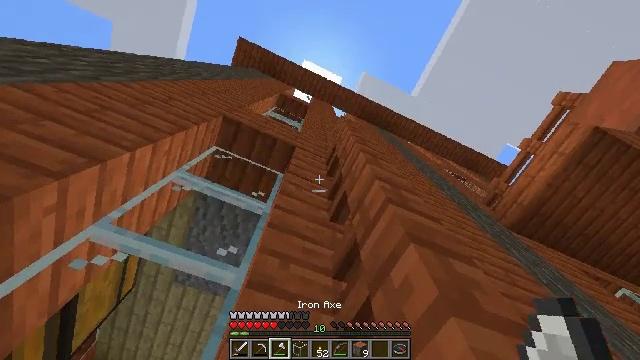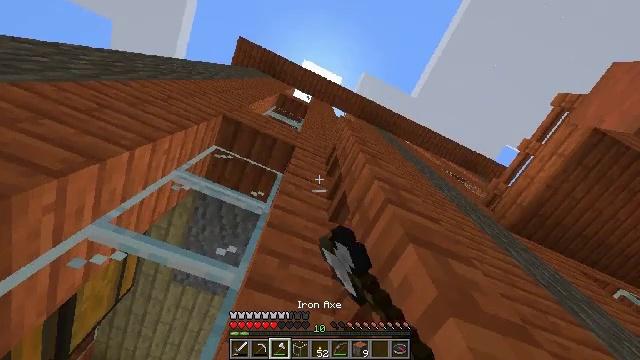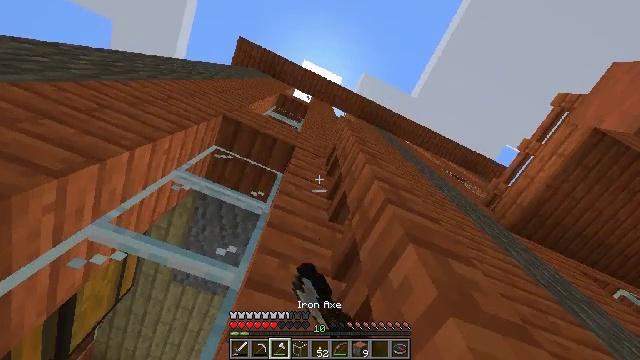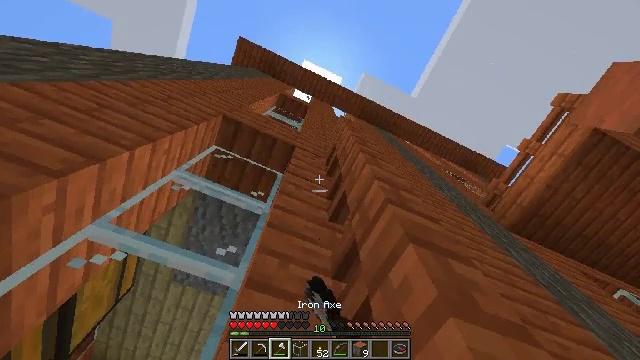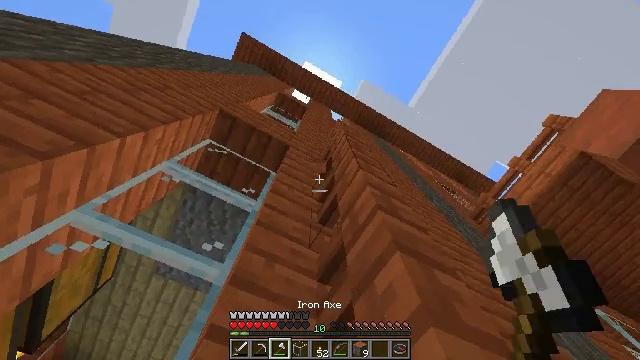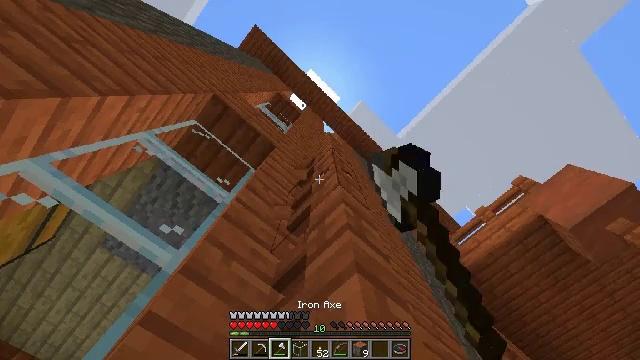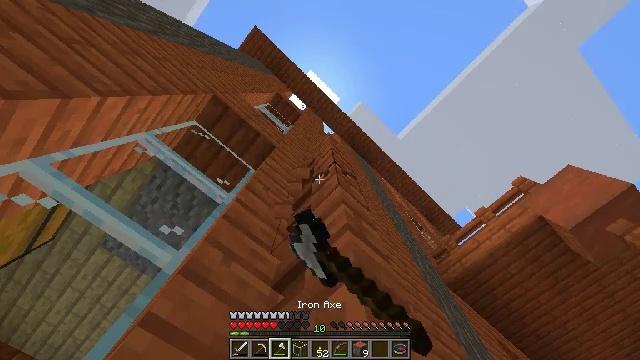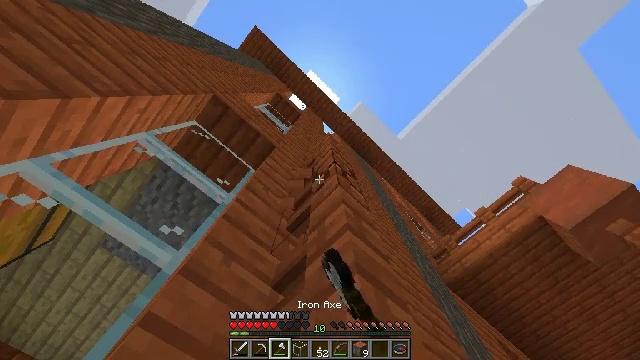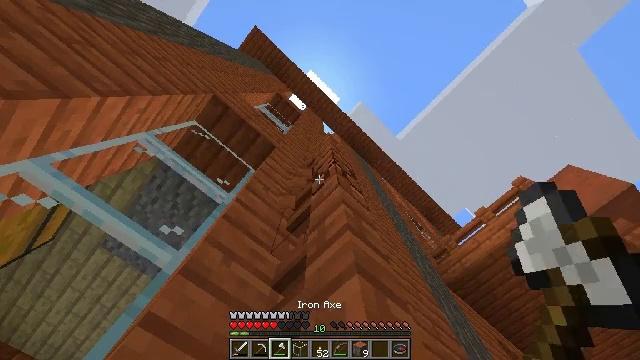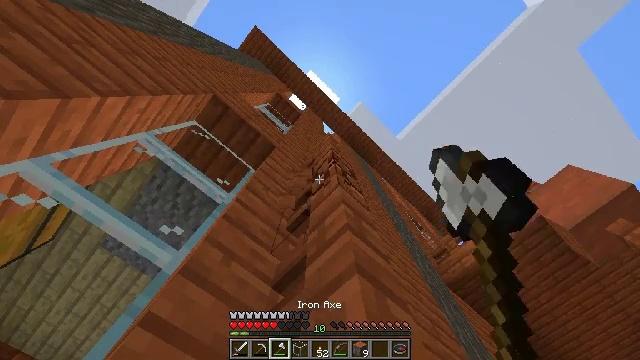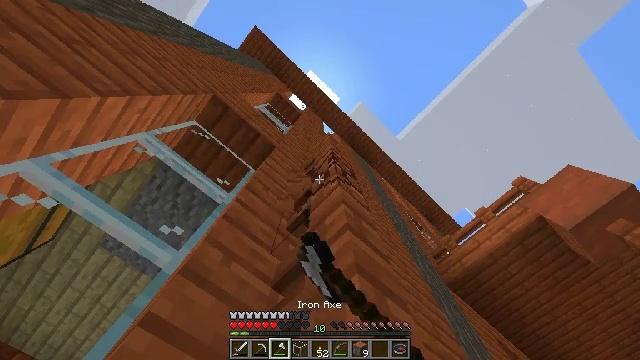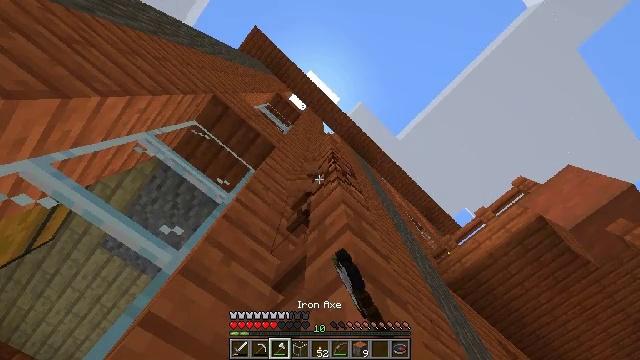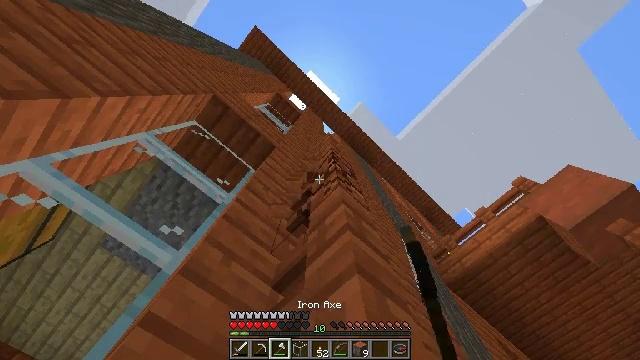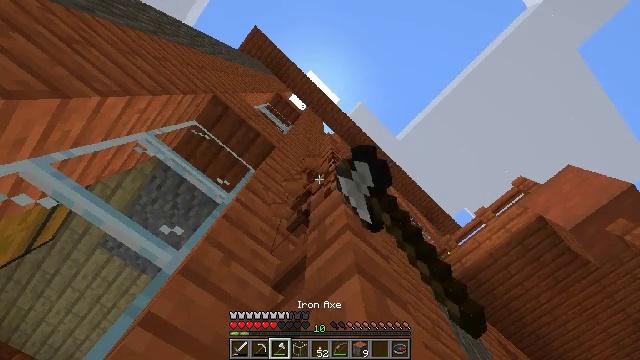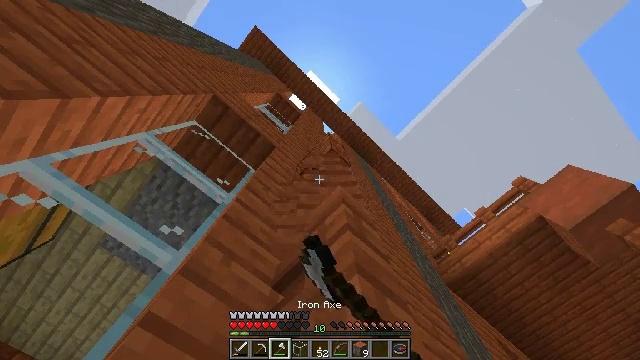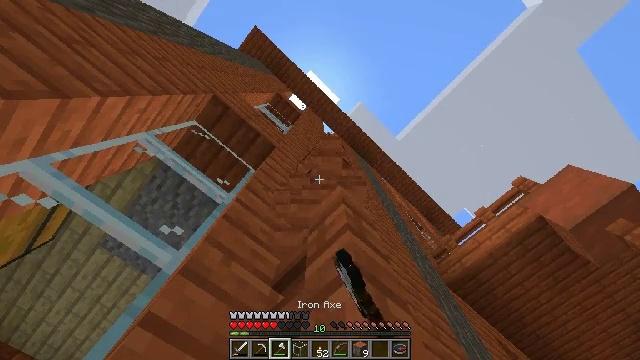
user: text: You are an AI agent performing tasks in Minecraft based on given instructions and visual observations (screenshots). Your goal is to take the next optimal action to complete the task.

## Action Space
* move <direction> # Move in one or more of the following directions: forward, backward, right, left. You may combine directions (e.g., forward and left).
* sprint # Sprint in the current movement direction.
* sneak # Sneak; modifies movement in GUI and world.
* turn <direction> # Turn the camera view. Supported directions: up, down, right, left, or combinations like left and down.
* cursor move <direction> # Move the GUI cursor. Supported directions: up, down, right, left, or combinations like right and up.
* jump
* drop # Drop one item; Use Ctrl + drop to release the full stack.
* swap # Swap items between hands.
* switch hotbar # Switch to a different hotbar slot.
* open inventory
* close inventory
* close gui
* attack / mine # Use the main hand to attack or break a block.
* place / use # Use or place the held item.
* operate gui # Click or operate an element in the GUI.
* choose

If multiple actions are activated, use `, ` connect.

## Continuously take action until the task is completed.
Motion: motion action
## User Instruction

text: Pick up the acacia fence after mining.
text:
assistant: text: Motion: attack / mine
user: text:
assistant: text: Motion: attack / mine
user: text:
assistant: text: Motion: attack / mine
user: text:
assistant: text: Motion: turn right, attack / mine
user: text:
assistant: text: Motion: turn right and up, attack / mine
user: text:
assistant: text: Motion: attack / mine
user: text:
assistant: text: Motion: attack / mine
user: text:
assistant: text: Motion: attack / mine
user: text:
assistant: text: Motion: attack / mine
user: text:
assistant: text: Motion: attack / mine
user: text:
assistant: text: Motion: attack / mine
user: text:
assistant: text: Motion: attack / mine
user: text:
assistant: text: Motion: attack / mine
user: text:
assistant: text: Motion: attack / mine
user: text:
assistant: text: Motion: attack / mine
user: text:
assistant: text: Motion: attack / mine
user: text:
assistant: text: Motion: attack / mine
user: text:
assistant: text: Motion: attack / mine
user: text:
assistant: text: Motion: attack / mine
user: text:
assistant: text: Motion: attack / mine
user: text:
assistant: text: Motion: turn right and down, attack / mine
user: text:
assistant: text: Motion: turn down, attack / mine
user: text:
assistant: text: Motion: turn down, attack / mine
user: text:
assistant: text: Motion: attack / mine
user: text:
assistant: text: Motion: attack / mine
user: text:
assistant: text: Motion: attack / mine
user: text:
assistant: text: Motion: attack / mine
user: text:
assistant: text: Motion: attack / mine
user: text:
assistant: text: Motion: attack / mine
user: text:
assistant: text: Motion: attack / mine